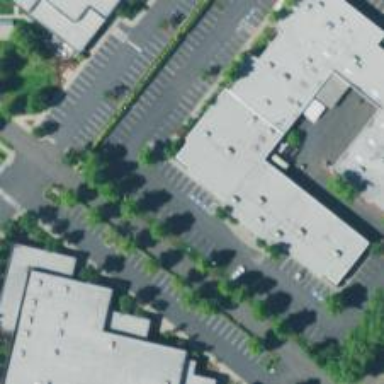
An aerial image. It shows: Parking space is available.